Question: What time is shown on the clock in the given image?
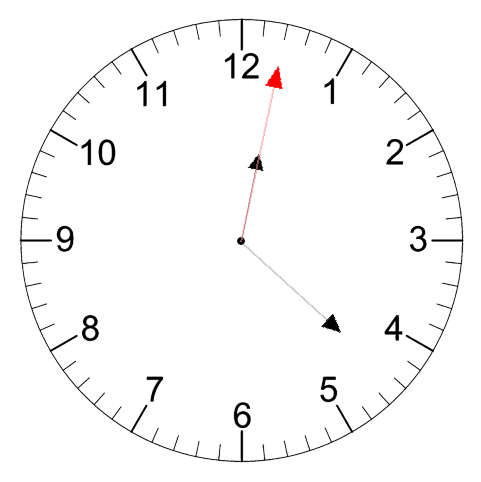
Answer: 12:22:02